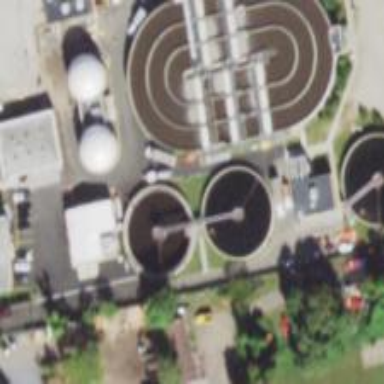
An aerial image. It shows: Body of wastewater.